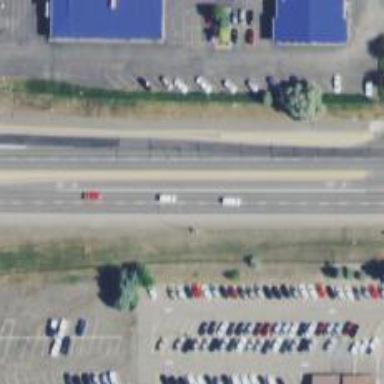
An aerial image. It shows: Trunk highway with expressway features.